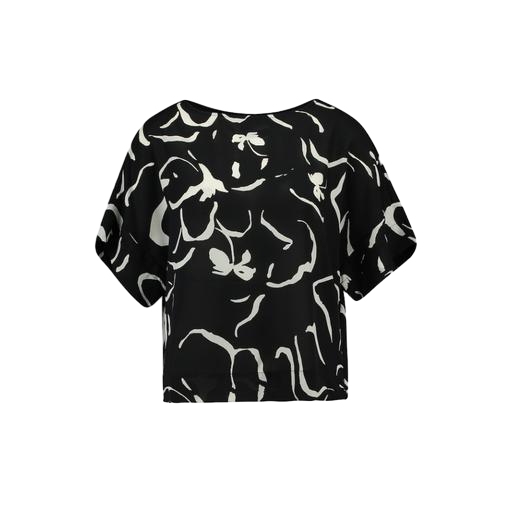
black printed short-sleeve top only macy, black petite printed top only macy, black graphic-print top, white background